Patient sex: M
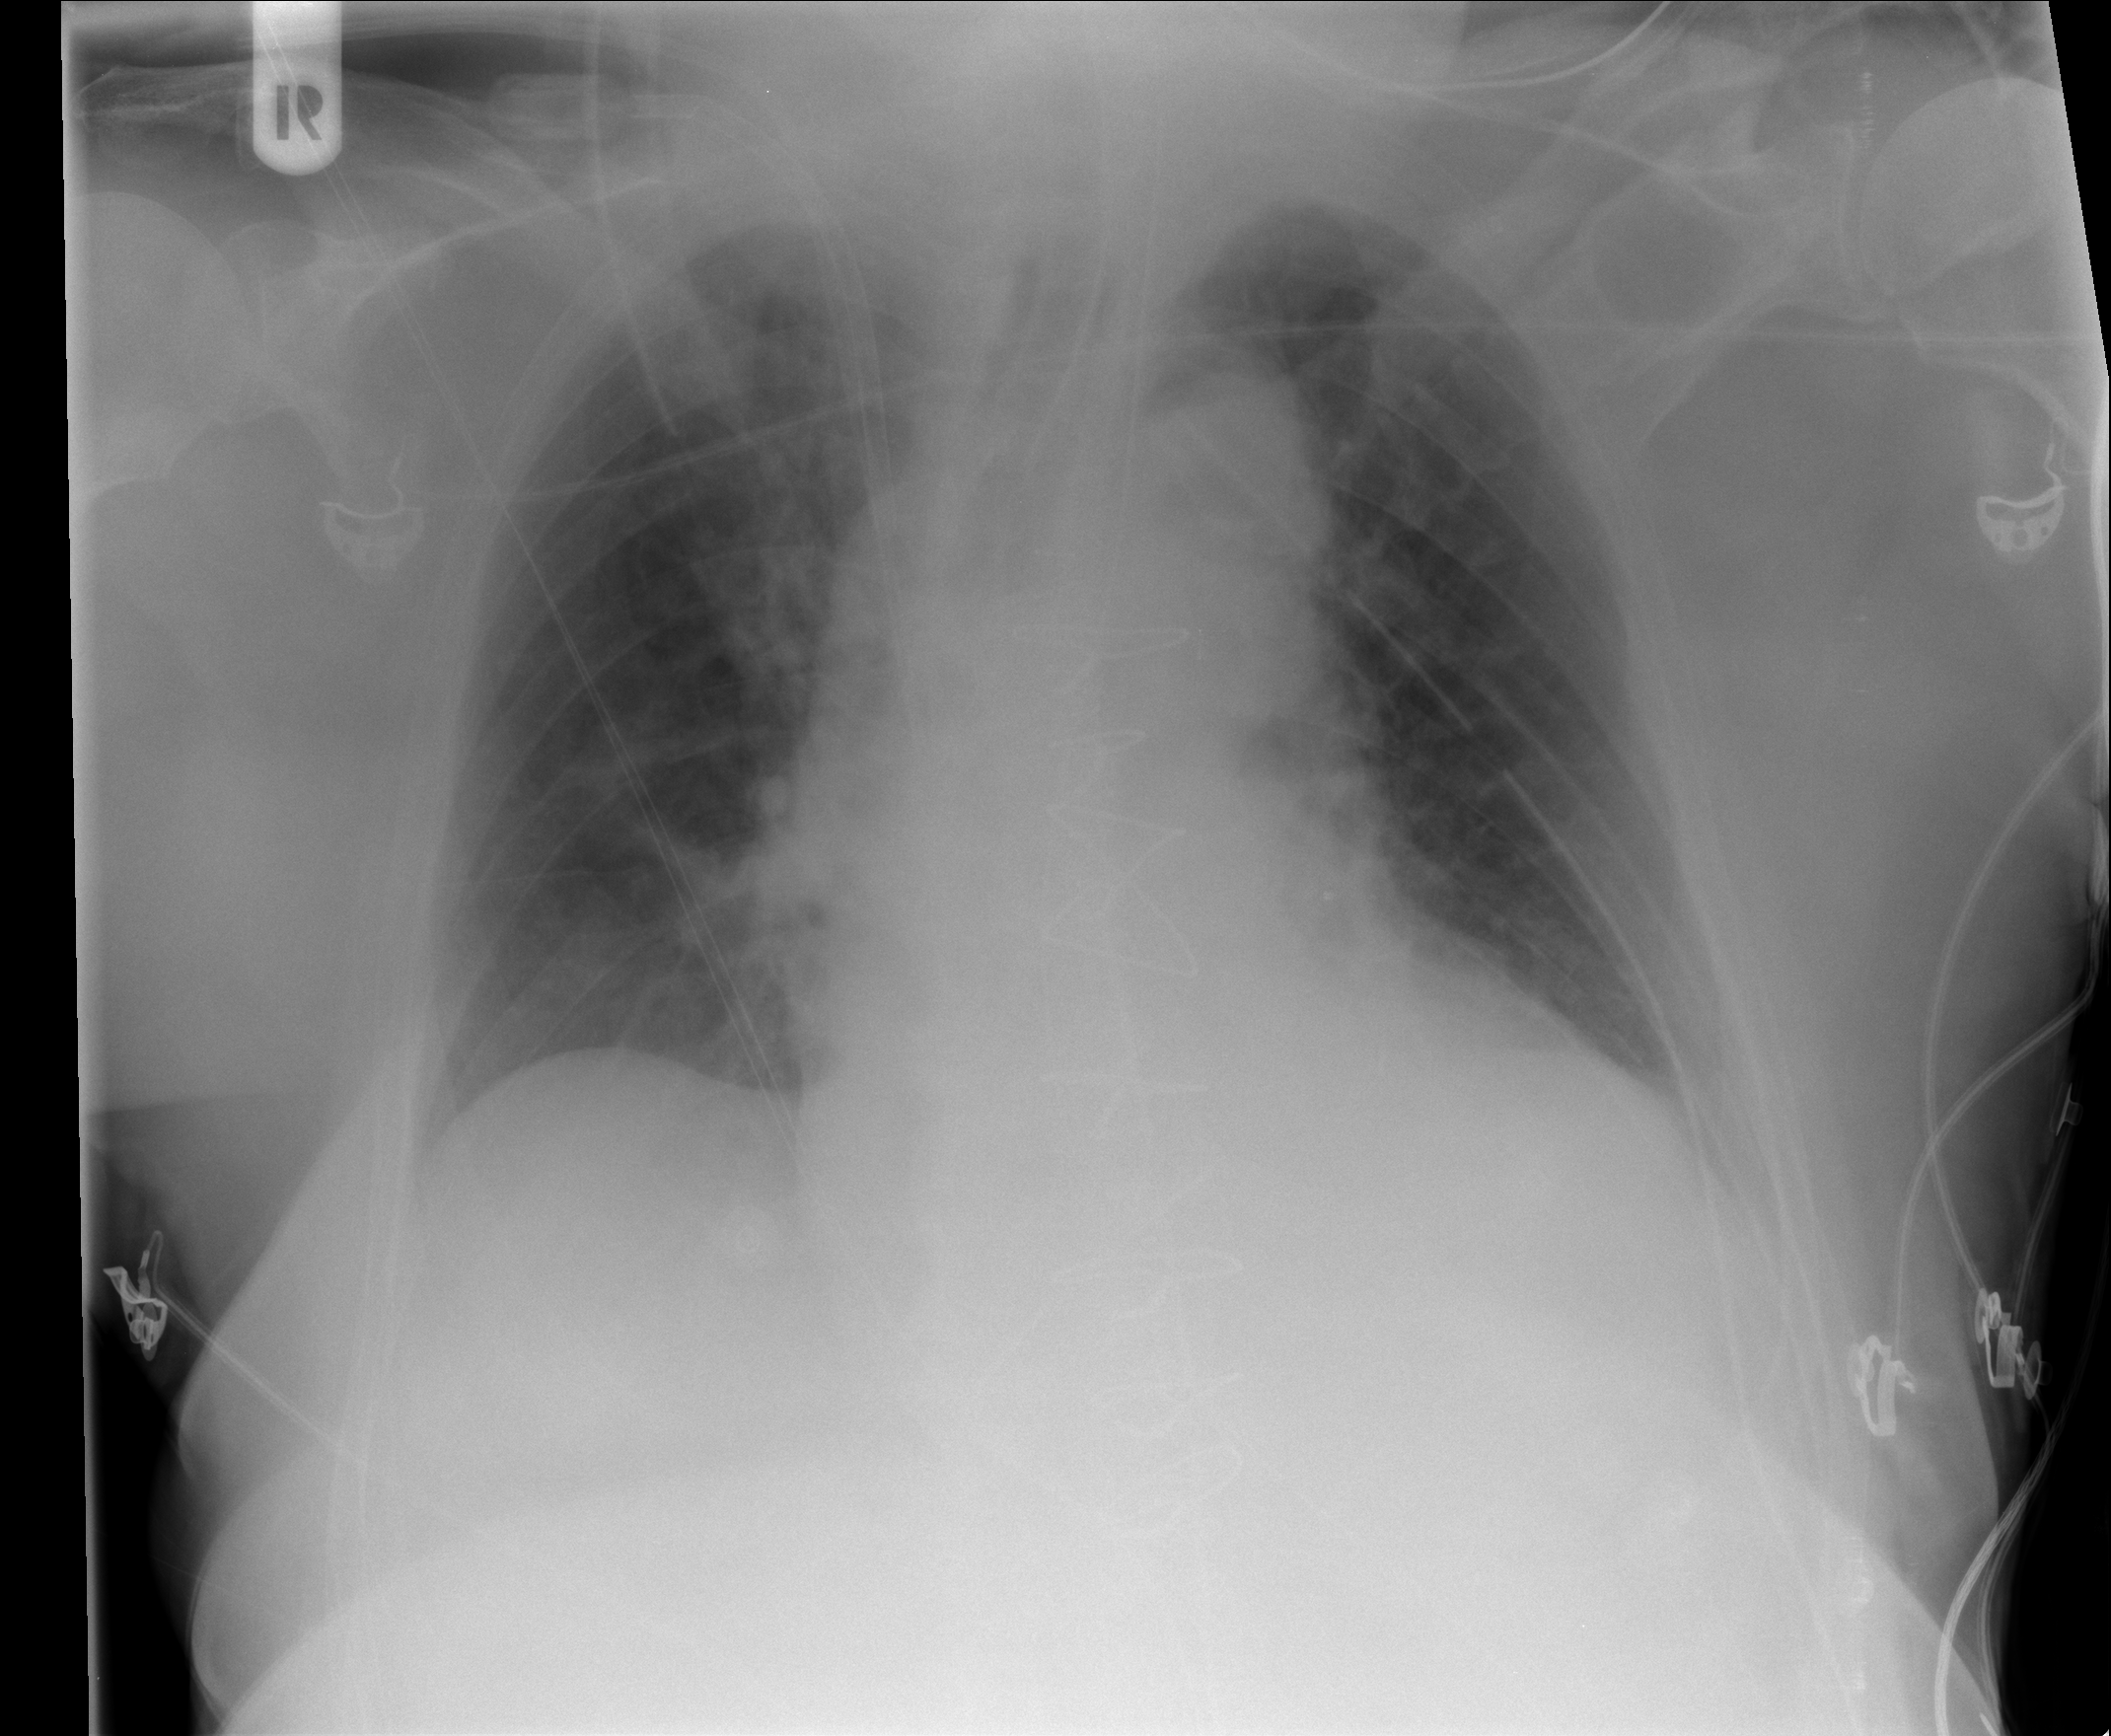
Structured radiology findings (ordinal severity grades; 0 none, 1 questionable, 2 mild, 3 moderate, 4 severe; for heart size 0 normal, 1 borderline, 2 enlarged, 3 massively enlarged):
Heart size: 2
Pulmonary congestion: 0
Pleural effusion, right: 0
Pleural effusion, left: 1
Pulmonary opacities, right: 0
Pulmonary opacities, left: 0
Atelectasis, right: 0
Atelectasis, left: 2